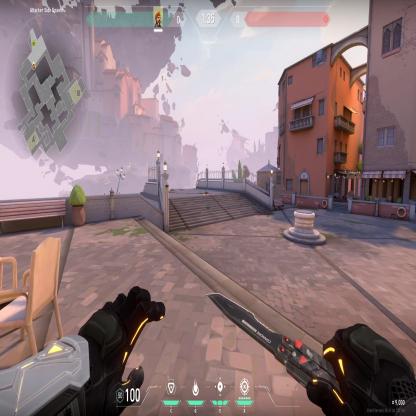
Label: dropped spike